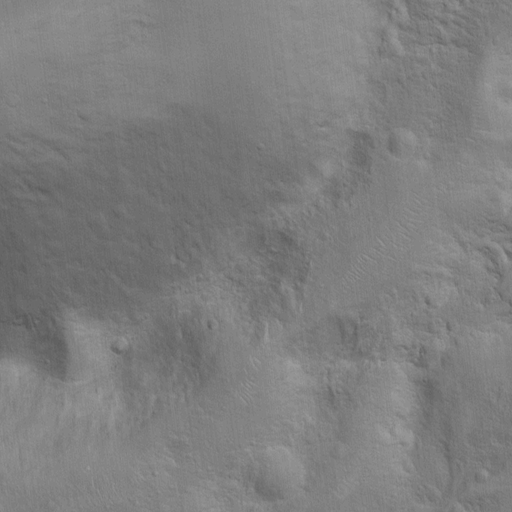
Classes present: Background